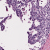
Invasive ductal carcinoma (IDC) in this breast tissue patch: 0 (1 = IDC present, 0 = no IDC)